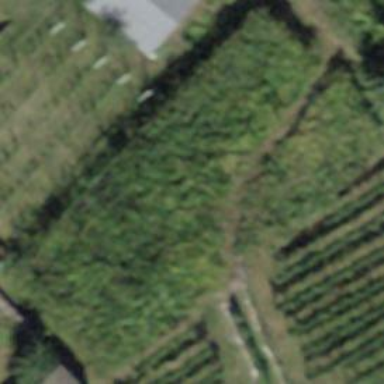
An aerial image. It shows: Vineyard growing grapes.